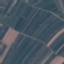
Land use / land cover class: PermanentCrop